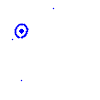
Particle: pion